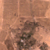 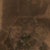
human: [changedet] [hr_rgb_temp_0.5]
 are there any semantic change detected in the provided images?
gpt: There is no change.